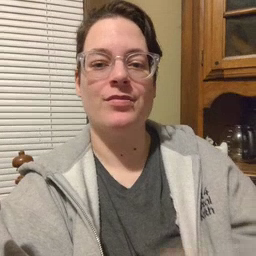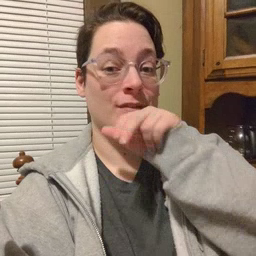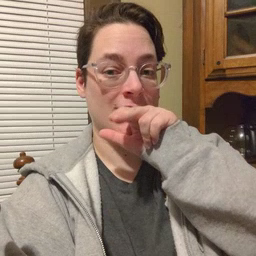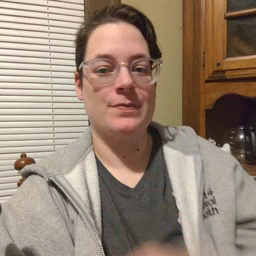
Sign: tongue